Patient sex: M
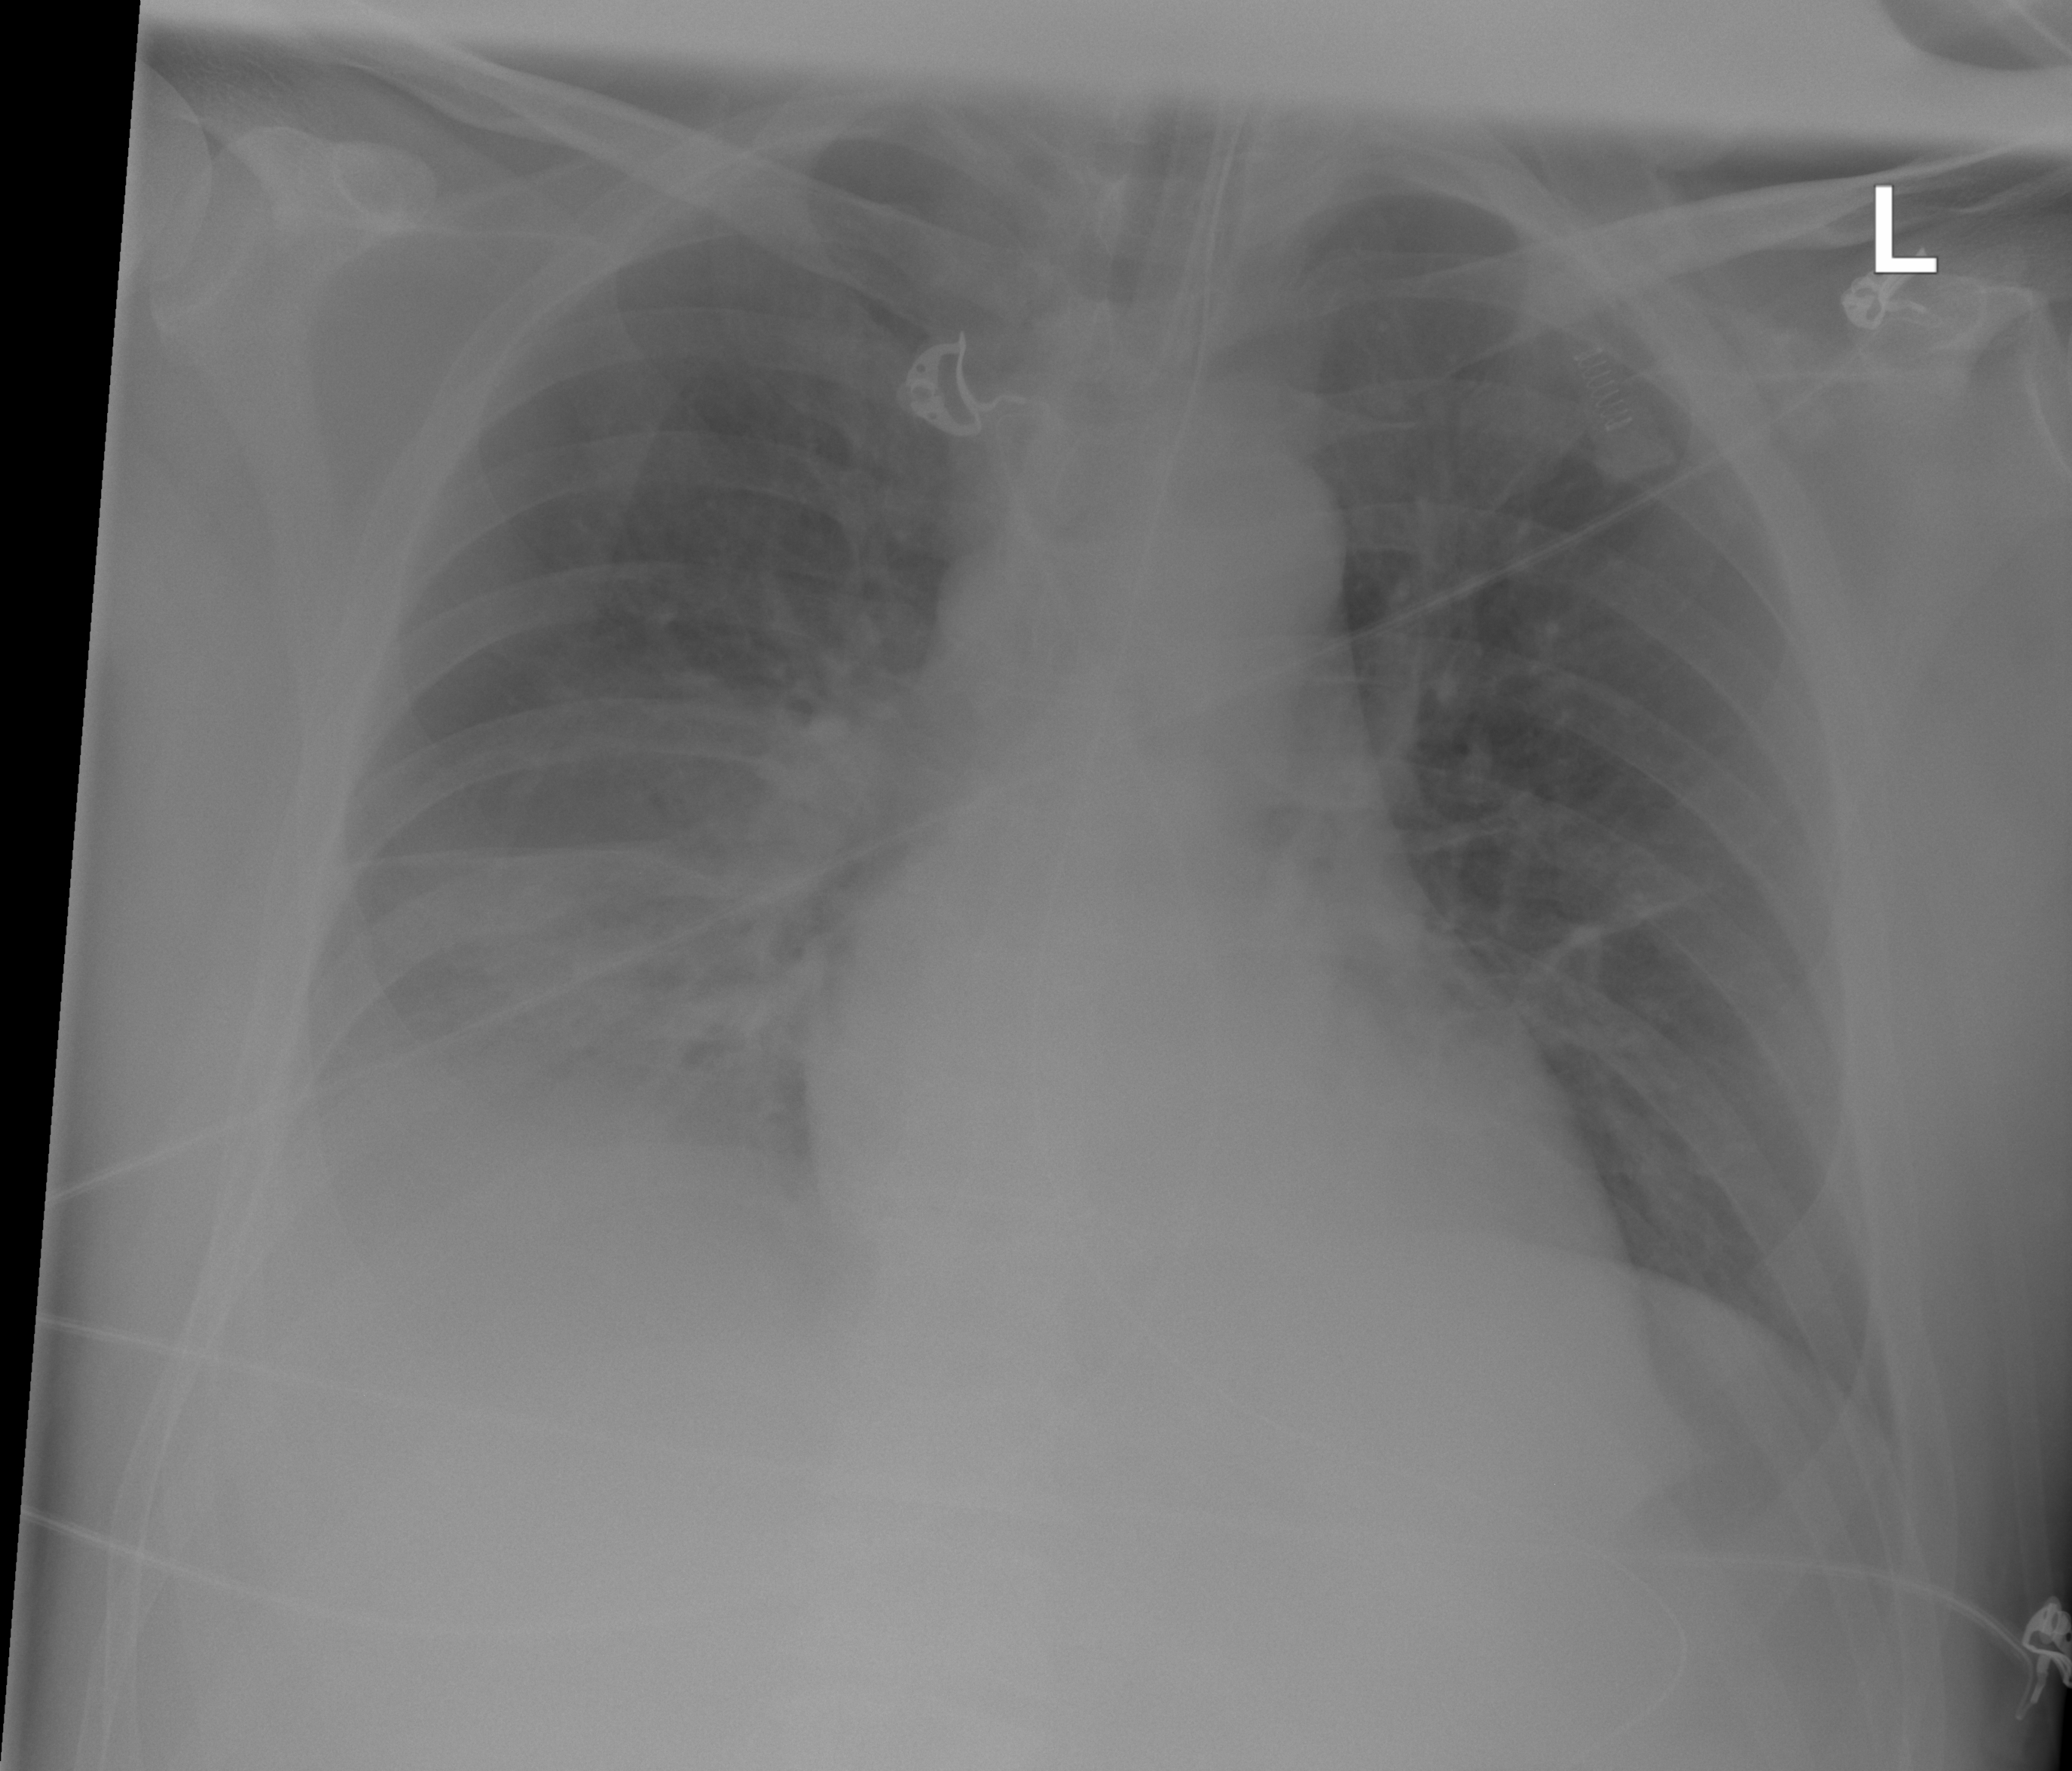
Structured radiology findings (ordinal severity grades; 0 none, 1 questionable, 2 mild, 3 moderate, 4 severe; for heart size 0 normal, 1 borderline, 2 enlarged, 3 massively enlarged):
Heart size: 2
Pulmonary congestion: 0
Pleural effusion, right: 2
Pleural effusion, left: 0
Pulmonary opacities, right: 3
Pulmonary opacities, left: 0
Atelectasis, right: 2
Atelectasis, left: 0